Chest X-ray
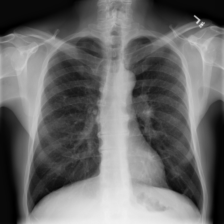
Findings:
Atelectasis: negative
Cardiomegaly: negative
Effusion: negative
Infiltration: negative
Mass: negative
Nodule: negative
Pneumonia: negative
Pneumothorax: negative
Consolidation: negative
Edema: negative
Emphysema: negative
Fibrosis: negative
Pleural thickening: negative
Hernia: negative